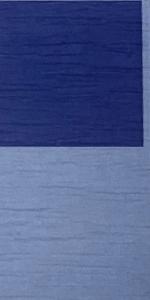
Label: Empty